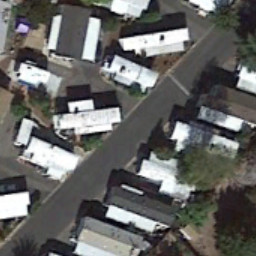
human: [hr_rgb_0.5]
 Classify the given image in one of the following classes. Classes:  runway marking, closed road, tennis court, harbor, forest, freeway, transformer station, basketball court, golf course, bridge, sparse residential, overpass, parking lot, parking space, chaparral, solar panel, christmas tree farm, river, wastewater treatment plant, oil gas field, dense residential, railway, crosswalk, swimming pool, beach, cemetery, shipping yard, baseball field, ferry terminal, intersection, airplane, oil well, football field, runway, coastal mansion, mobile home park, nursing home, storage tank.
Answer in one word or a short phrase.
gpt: mobile home park